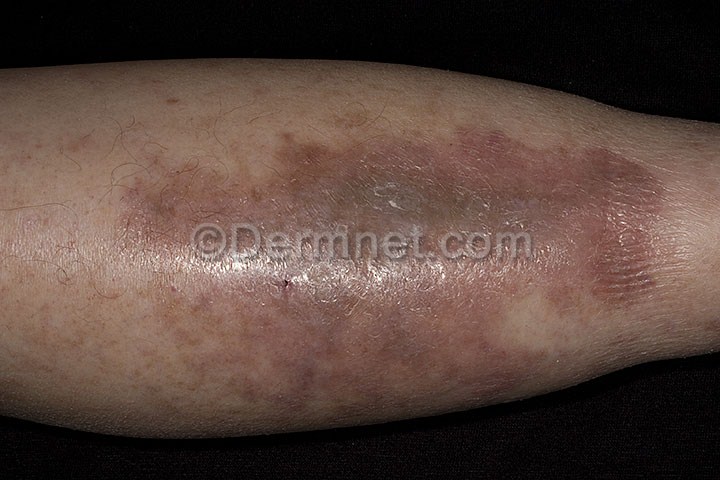
Disease: Systemic Disease